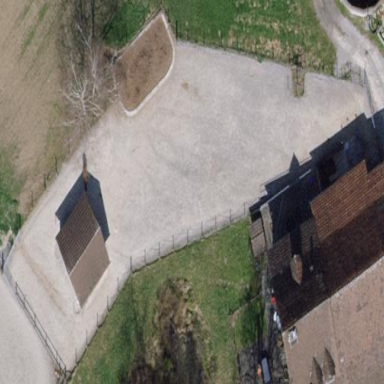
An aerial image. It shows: Sand pitch for equestrian sport activities.